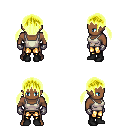
a pixel art fantasy rpg character, male body template, human, dark skin, white pirate shirt, gold greaves, gold twin-tailed hairstyle, metal gloves, black shoes, four views (front, back, left, right), 2x2 character sprite sheet, small pixel art, hard edges, no anti-aliasing